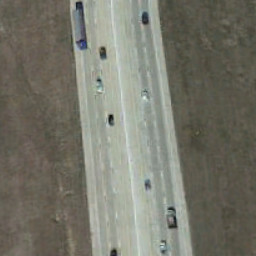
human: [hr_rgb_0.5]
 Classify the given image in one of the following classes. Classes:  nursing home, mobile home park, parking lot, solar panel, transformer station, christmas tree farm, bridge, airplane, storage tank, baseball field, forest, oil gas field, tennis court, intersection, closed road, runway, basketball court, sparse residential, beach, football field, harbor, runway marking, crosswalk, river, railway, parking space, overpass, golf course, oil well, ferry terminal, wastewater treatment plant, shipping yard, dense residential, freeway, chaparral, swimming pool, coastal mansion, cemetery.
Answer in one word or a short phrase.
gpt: freeway